Question: I want to create a view like, 'iOS' contact app has,

> Basically i want is, Vertical 'ABCDEFG....' which is located on right
side of this image, when user clicks on character 'M' i want to
get character 'M' How should i achieve this ? is there any iOS
control which gives me this 'ABCDEF...?
'''
- (NSArray *)sectionIndexTitlesForTableView:(UITableView *)tableView
{
return [[NSArray arrayWithObject:UITableViewIndexSearch] arrayByAddingObjectsFromArray:
[[UILocalizedIndexedCollation currentCollation] sectionIndexTitles]];
}
- (NSInteger)tableView:(UITableView *)tableView sectionForSectionIndexTitle:(NSString *)title atIndex:(NSInteger)index
{
if (title == UITableViewIndexSearch)
{
CGRect searchBarFrame = self.searchDisplayController.searchBar.frame;
[tableView scrollRectToVisible:searchBarFrame animated:YES];
return -1;
}
else {
UILocalizedIndexedCollation *currentCollation = [UILocalizedIndexedCollation currentCollation];
NSLog(@"selected charecter=%ld",(long)[currentCollation sectionForSectionIndexTitleAtIndex:index]);
return [currentCollation sectionForSectionIndexTitleAtIndex:index-1];
}
}
'''
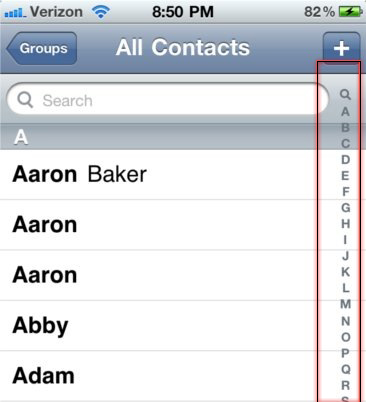
Answer: You need to implement these two methods:
'''
// return list of section titles to display in section index view (e.g. "ABCD...Z#")
- (NSArray *)sectionIndexTitlesForTableView:(UITableView *)tableView;
// tell table which section corresponds to section title/index (e.g. "B",1))
- (NSInteger)tableView:(UITableView *)tableView sectionForSectionIndexTitle:(NSString *)title atIndex:(NSInteger)index;
'''
with the corresponding data source:
For example, if you have an array with
'''
'@"Cat", @"Mouse", @"Dog", @"Horse", @"Duck", @"Monkey"'
'''
then you would return and array for 'sectionIndexTitlesForTableView' as :
'''
'@[@"C", @"D", @"H", @"M"]'
'''
because '@"Dog"' and '@"Duck"' goes for '@"D"', '@"Mouse"' and '@"Monkey"' goes for '@"M"' and so on.
And of course, for 'sectionForSectionIndexTitle', you return the corresponding index for that index. (1 for '@"D"', 3 for '@"M"' etc.)